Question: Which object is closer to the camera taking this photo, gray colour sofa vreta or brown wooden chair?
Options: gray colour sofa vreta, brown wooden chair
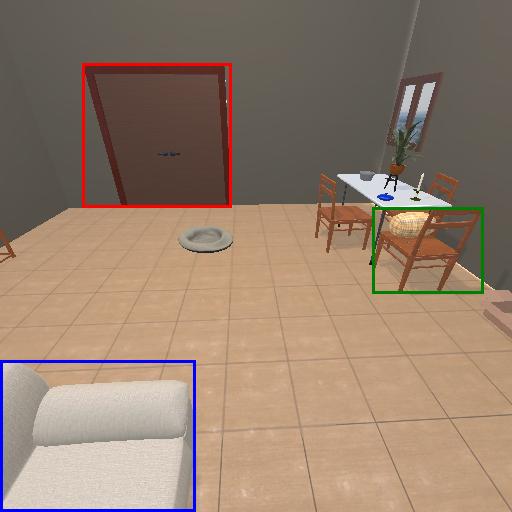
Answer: gray colour sofa vreta